Field crop: maize
Growth stage: 2
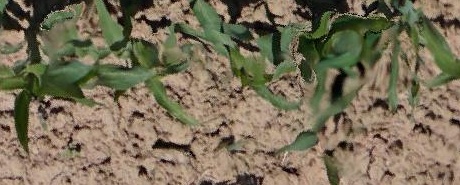
Species: maize